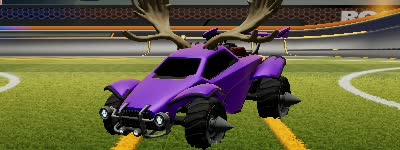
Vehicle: octane